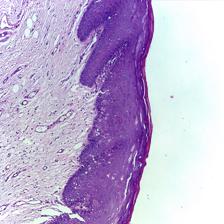
Diagnosis: Normal